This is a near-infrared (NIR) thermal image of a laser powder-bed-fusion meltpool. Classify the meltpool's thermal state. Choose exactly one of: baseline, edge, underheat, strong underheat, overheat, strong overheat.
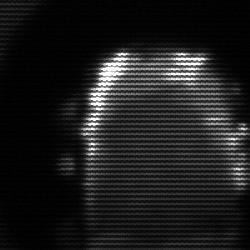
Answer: baseline